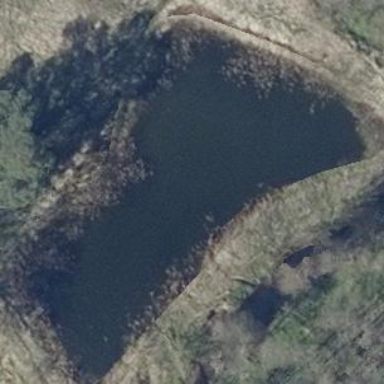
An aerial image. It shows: Pond with natural water.